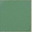
Piece: xx